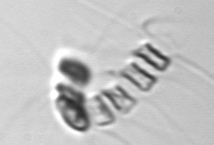
Label: Chaetoceros